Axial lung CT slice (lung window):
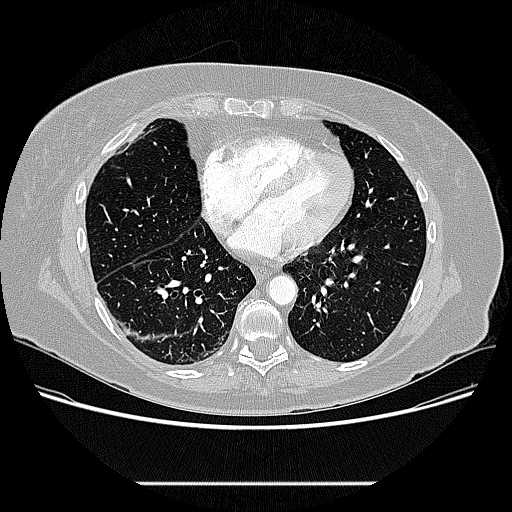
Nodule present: no